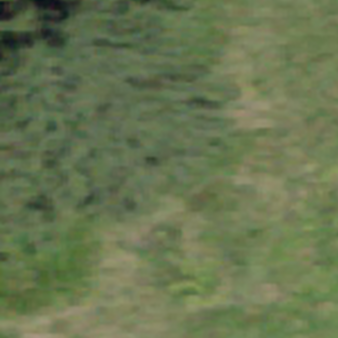
Label: other